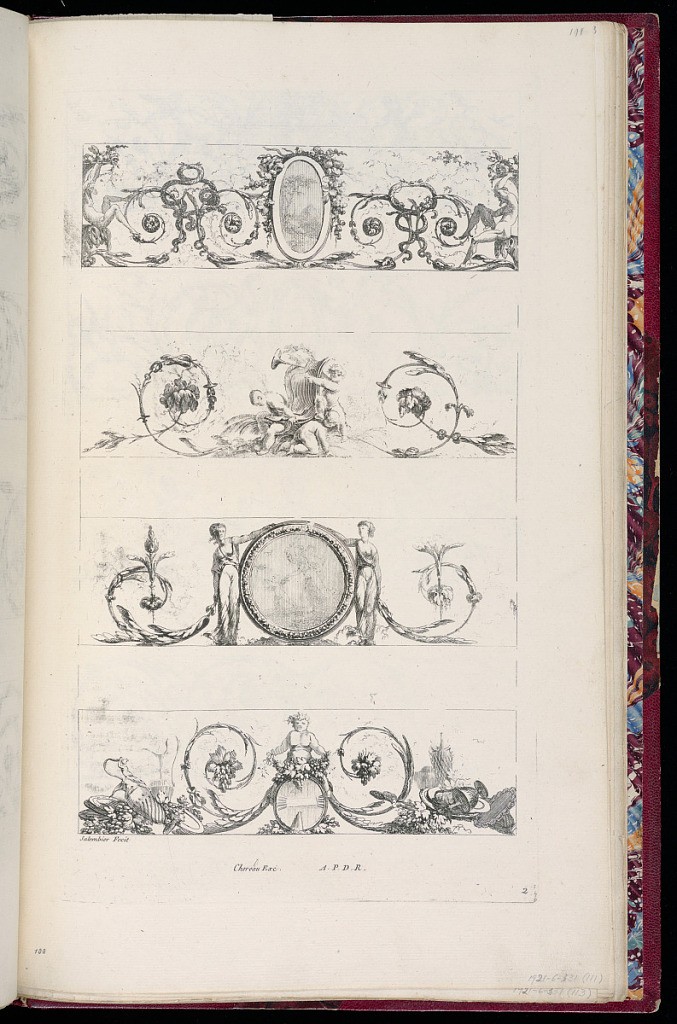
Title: Designs for Friezes
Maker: Henri Sallembier, French, ca. 1753 - 1820
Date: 1777-1778
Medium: Etching on off-white laid paper
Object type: Print
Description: Four designs for friezes decorated with ornament motifs including scrolling acanthus leaves, satyrs, rosettes, putti, women in antique costume, and an infant Bacchus surrounded by grapes and ewers. The plate is signed and numbered.